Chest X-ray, PA view. Patient: 54 years old, sex M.
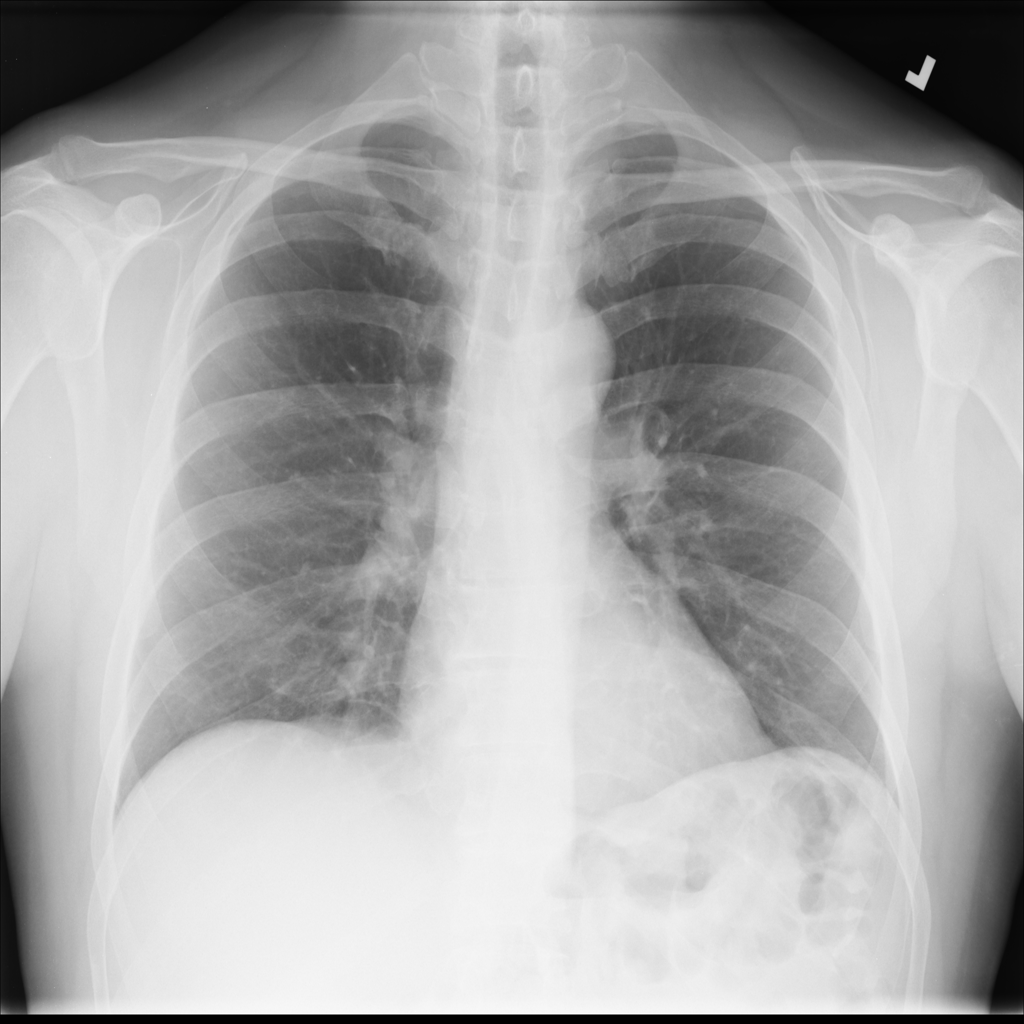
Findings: No Finding